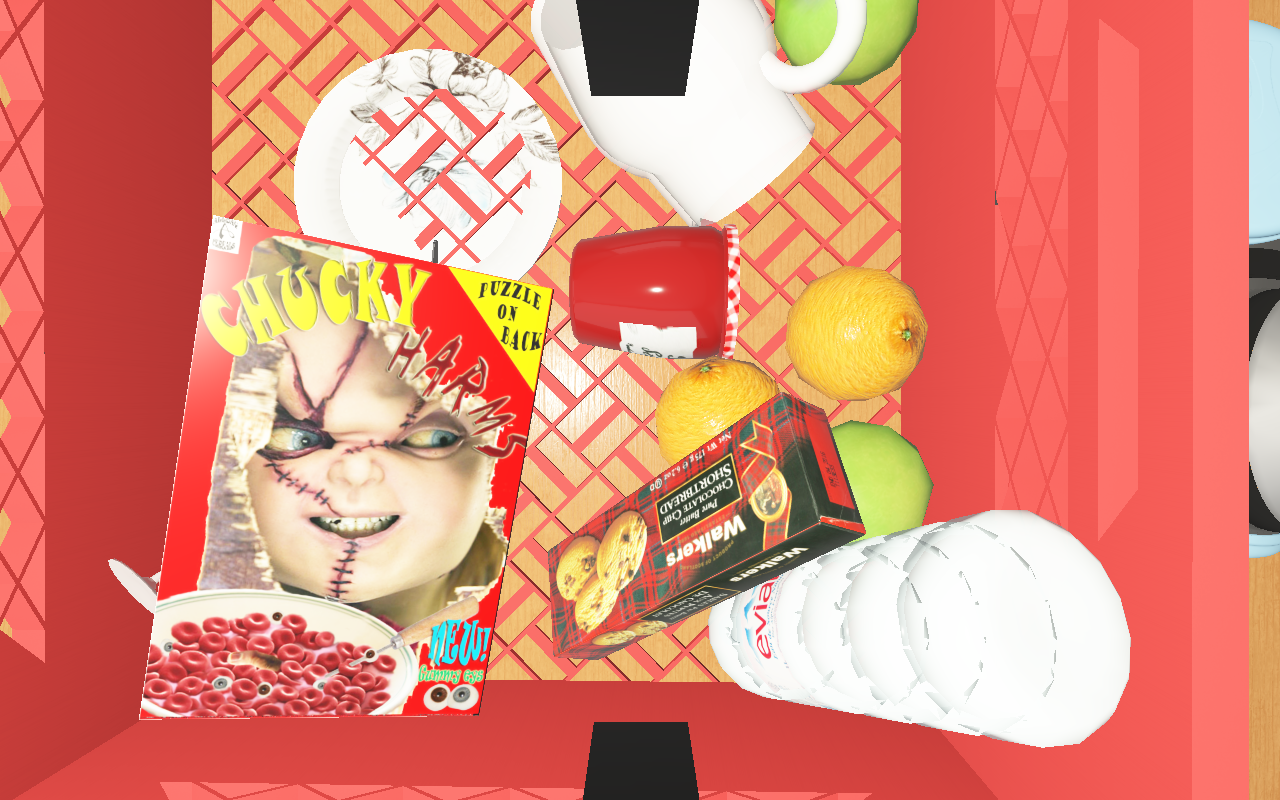
Objects in the scene:
carafe
apple
apple
orange
orange
spoon
jam jar
cereal box
cereal box
biscuit box